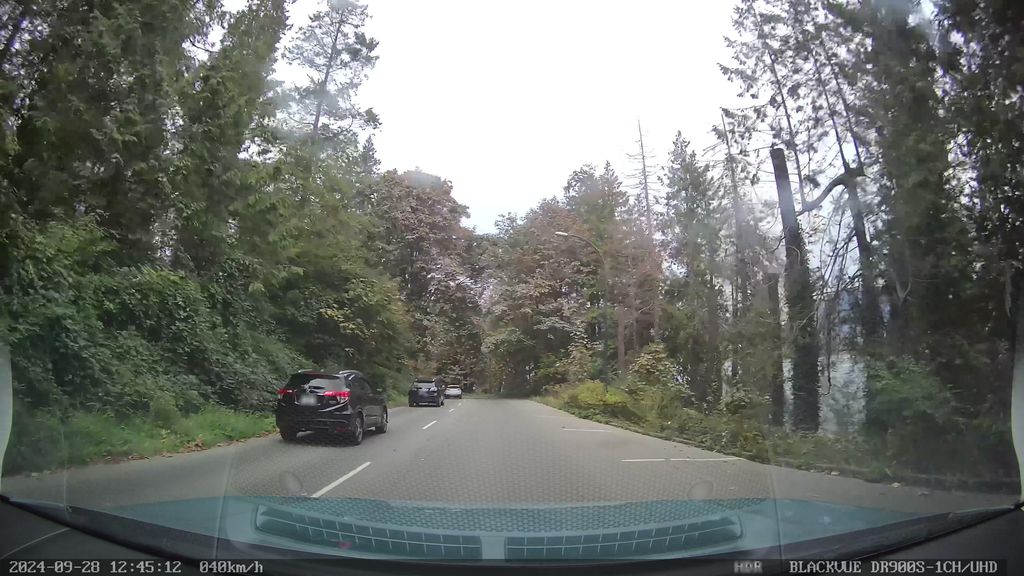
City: vancouver